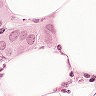
Metastatic tissue present: yes